【题型】选择题　【知识点】立体几何　【难度】medium
\textbf{变式4} 如图，在正方体$ABCD-A_1B_1C_1D_1$中，$M$，$N$分别为$BC_1$，$CD_1$的中点，则下列说法错误的是（ ）
\vspace{1em} % 图片与文字间的间距，匹配排版风格
\noindent

\vspace{1em} % 图片与选项间的间距
\noindent
A．$MN$与$CC_1$垂直
\vspace{0.5em} % 选项间统一行间距
\noindent
B．$MN$与平面$ACC_1A_1$垂直
\vspace{0.5em}
\noindent
C．$MN$与$DC$平行
\vspace{0.5em}
\noindent
D．$MN$与平面$BDA_1$平行
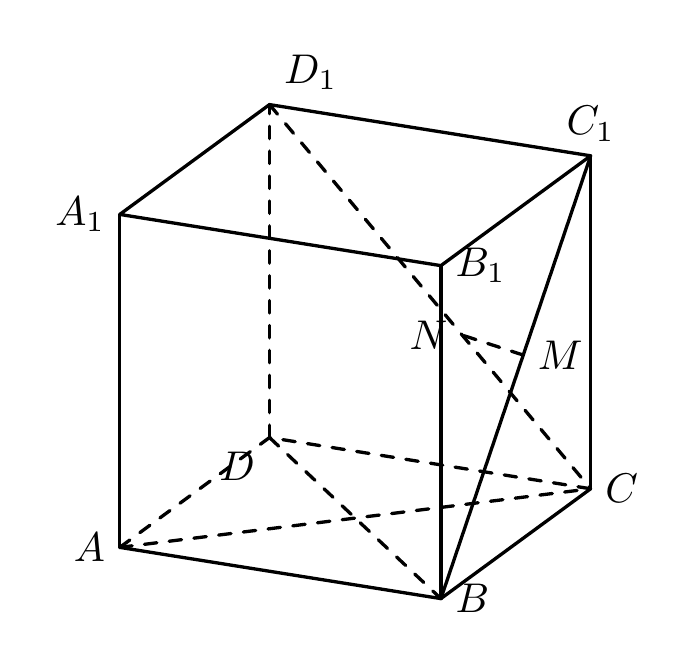
【解答】
\noindent
\textbf{【答案】} C
\vspace{0.5em}
\noindent
\textbf{【知识点】} 空间位置关系的向量证明
\vspace{0.5em}
\noindent
\textbf{【分析】} 以点$D$为原点建立空间直角坐标系，设$AB=2$，利用向量法逐一判断即可。
\vspace{0.5em}
\noindent
\textbf{【详解】} 如图，以点$D$为原点建立空间直角坐标系，设$AB=2$，
则$A(2,0,0), B(2,2,0), C(0,2,0), D(0,0,0), A_1(2,0,2), C_1(0,2,2)$，
$M(1,2,1), N(0,1,1)$，
对于 A，$\overrightarrow{MN}=(-1,-1,0), \overrightarrow{CC_1}=(0,0,2)$，
则$\overrightarrow{MN} \cdot \overrightarrow{CC_1}=0$，所以$MN \perp CC_1$，故 A 正确；
对于 B，$\overrightarrow{AC}=(-2,2,0)$，则$\overrightarrow{MN} \cdot \overrightarrow{AC}=0$，所以$MN \perp AC$，
又$AC \cap CC_1 = C$，$AC, CC_1 \subset$ 平面$ACC_1A_1$，
所以$MN \perp$ 平面$ACC_1A_1$，故 B 正确；
对于 C，$\overrightarrow{DC}=(0,2,0)$，
若$MN$与$DC$平行，则存在唯一实数$\lambda$使得$\overrightarrow{DC} = \lambda \overrightarrow{MN}$，
所以
\[
\begin{cases}
0 = -\lambda \\
2 = -\lambda \\
0 = 0
\end{cases}
\]
无解，
所以$MN$与$DC$不平行，故 C 错误；
对于 D，$\overrightarrow{DB}=(2,2,0), \overrightarrow{DA_1}=(2,0,2)$，
设平面$BDA_1$的法向量$\vec{n}=(x,y,z)$，
则有
\[
\begin{cases}
\vec{n} \cdot \overrightarrow{DB} = 2x + 2y = 0 \\
\vec{n} \cdot \overrightarrow{DA_1} = 2x + 2z = 0
\end{cases}
\]
可取$\vec{n}=(1,-1,-1)$，
因为$\overrightarrow{MN} \cdot \vec{n} = -1 + 1 + 0 = 0$，且$MN \not\subset$ 平面$BDA_1$，
所以$MN \parallel$ 平面$BDA_1$，故 D 正确。
\vspace{1em}
\noindent

\vspace{1em}
\noindent
故选：C.
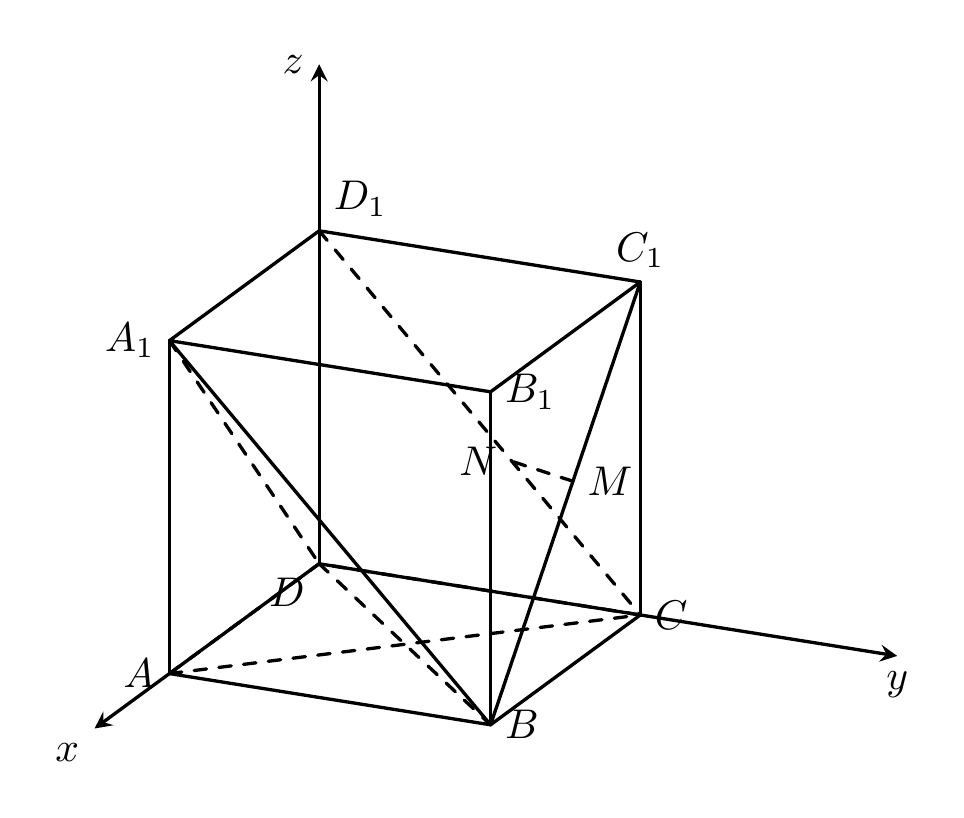